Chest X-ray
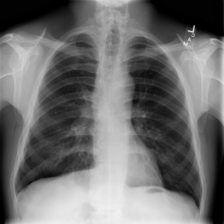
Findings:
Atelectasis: positive
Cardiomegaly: negative
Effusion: negative
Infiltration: positive
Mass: positive
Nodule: negative
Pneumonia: negative
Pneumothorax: negative
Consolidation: negative
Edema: negative
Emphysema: negative
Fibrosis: positive
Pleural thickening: negative
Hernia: negative